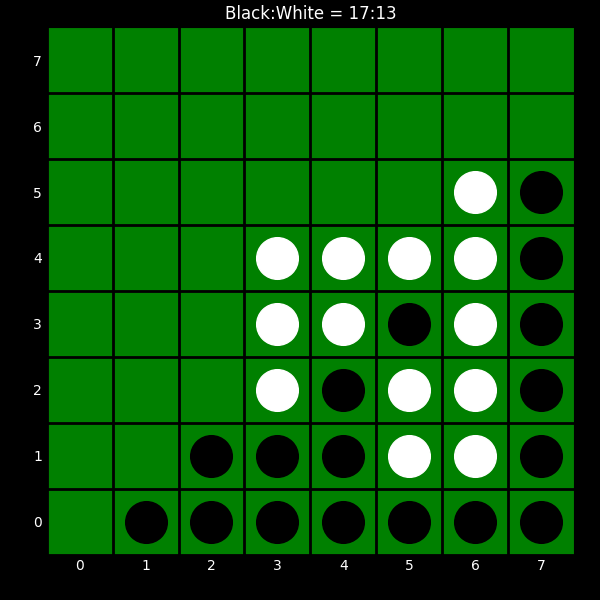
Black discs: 17
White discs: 13